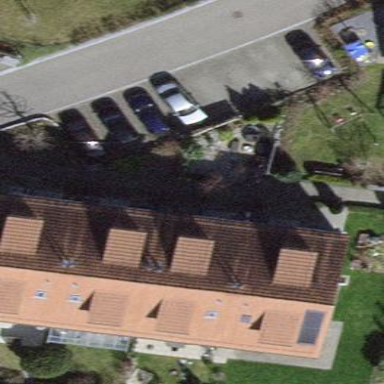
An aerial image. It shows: Building with tile roof.